Aerial crown-view tile of a tropical tree (Barro Colorado Island, Panama), acquired 20250512:
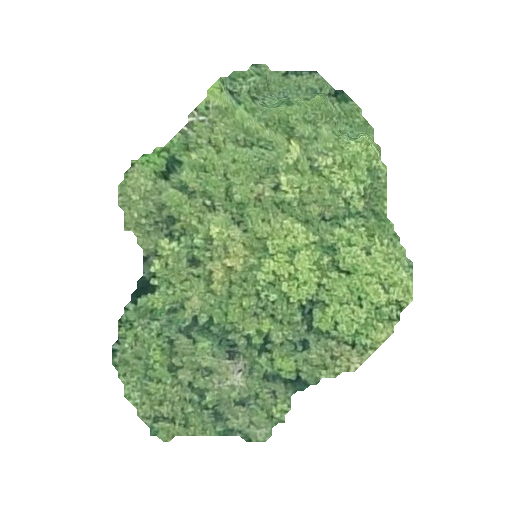
Species: Prioria copaifera
GBIF accepted scientific name: Prioria copaifera
Crown area: 118.845 m²